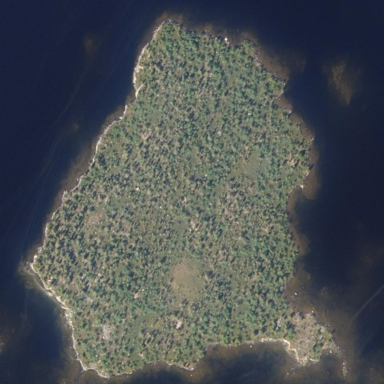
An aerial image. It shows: Islet.